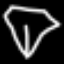
Label: diamond